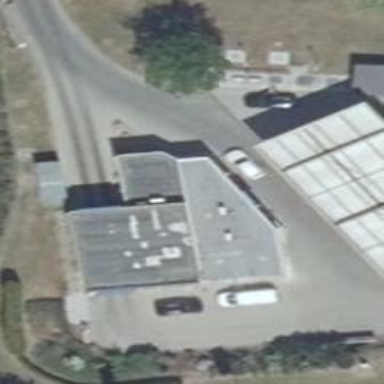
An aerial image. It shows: Building that serves as fuel station.